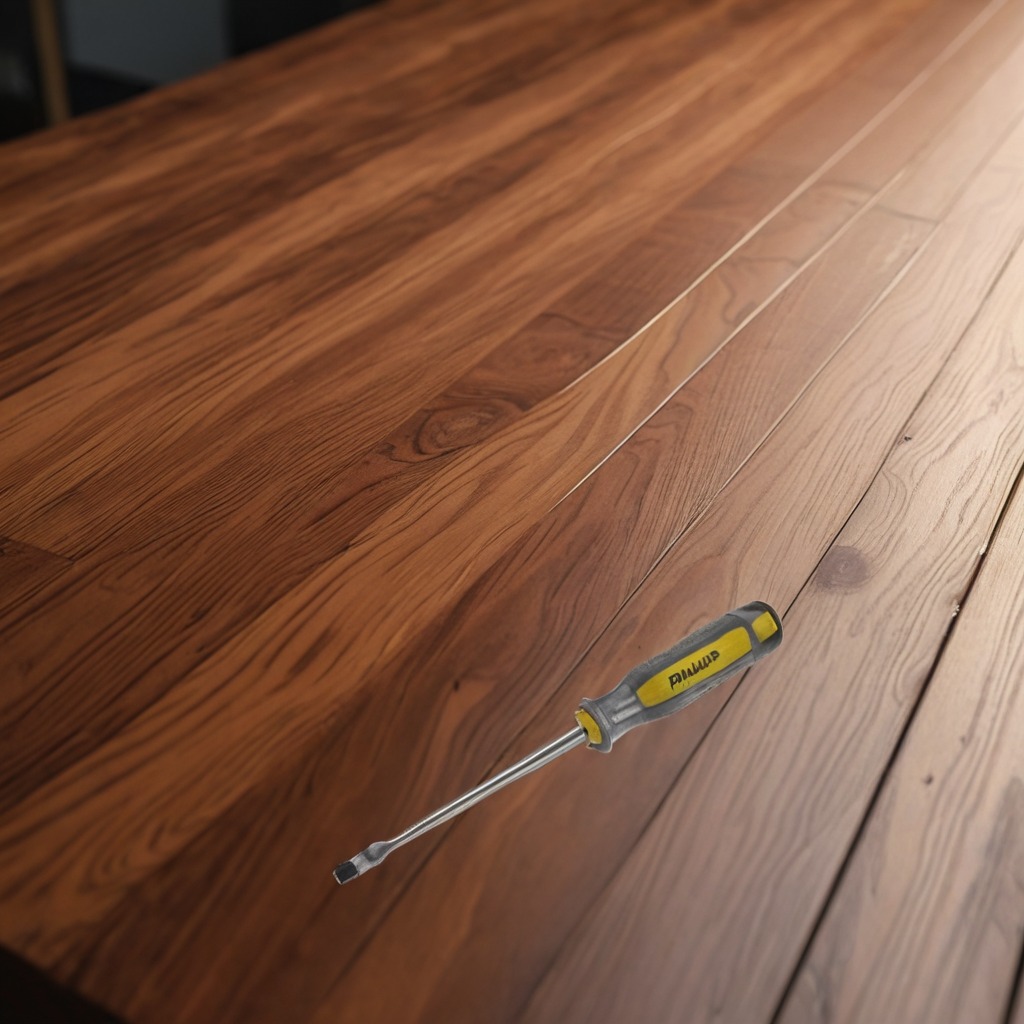
A screwdriver lies on the wooden table.